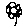
Label: flower